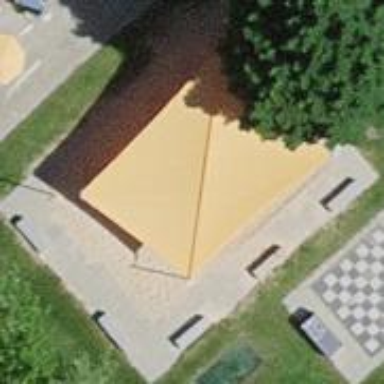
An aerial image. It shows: Playground with sandpit.